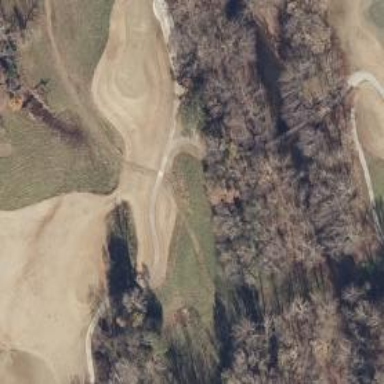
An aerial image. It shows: Footway that serves as golf path.